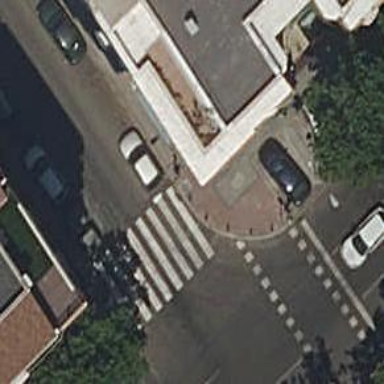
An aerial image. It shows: Crossing with traffic signals.